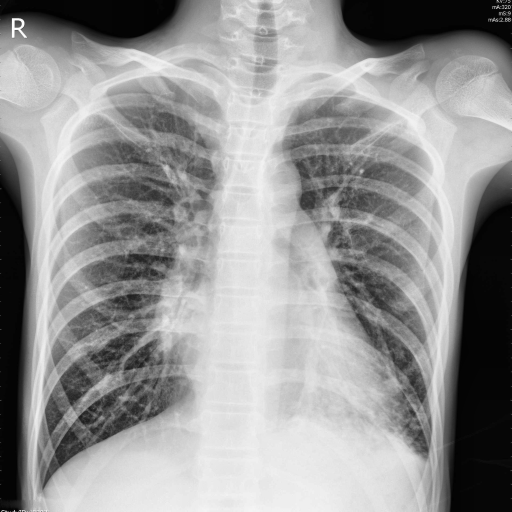
Finding: PNEUMONIA